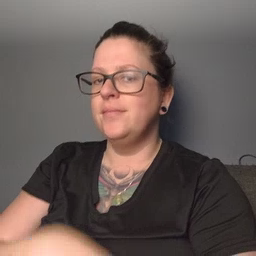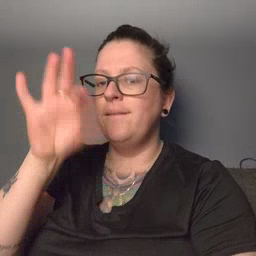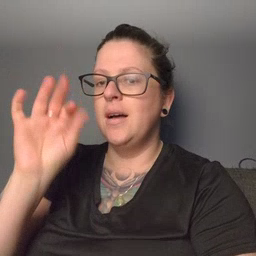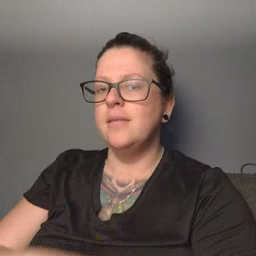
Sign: find